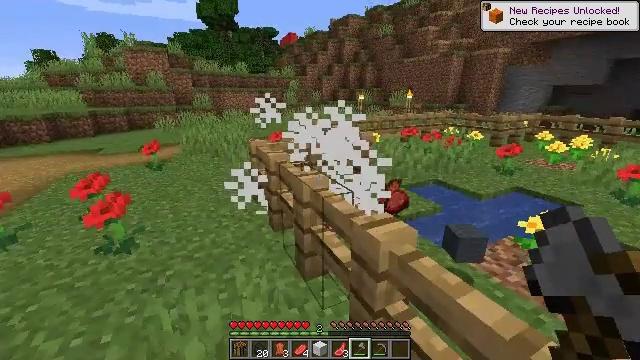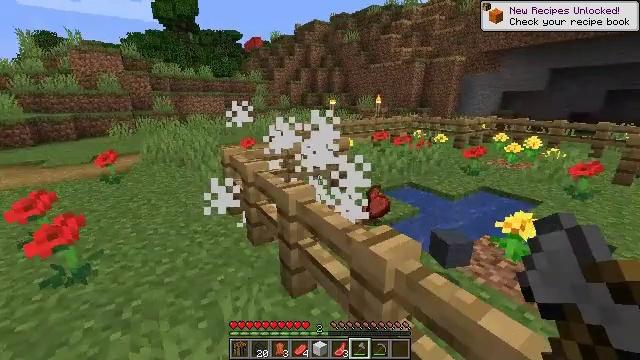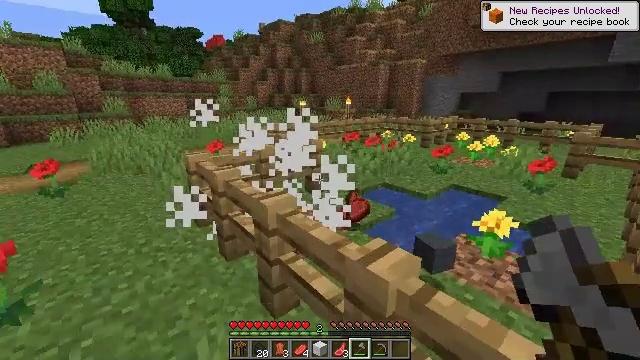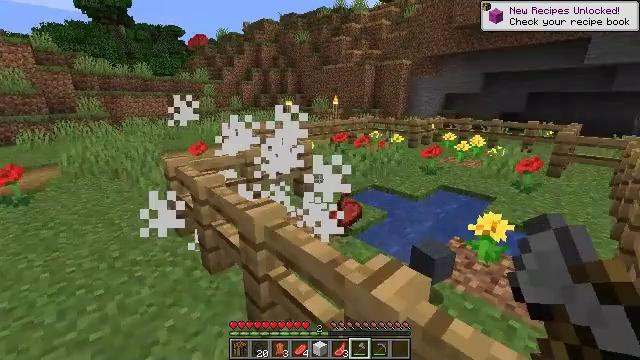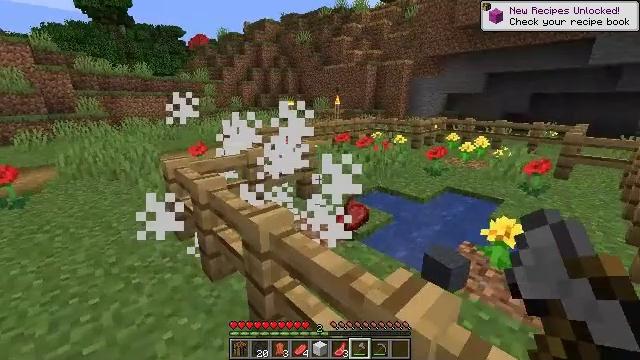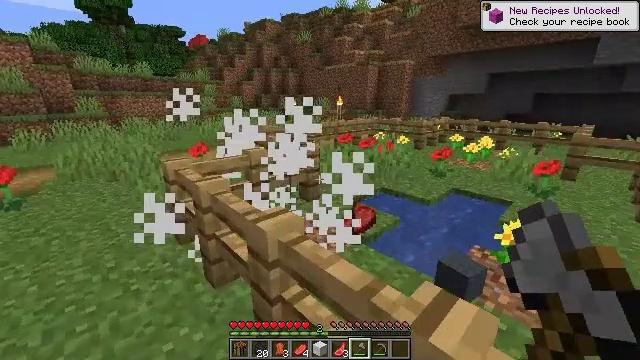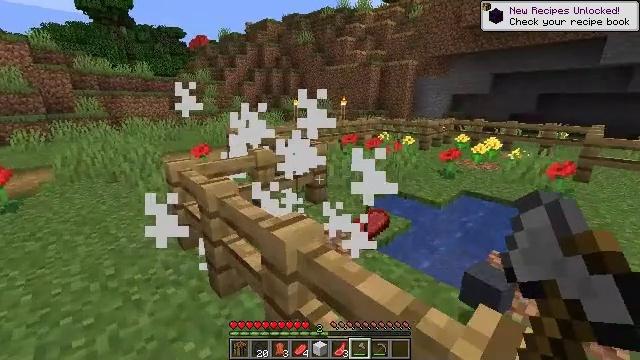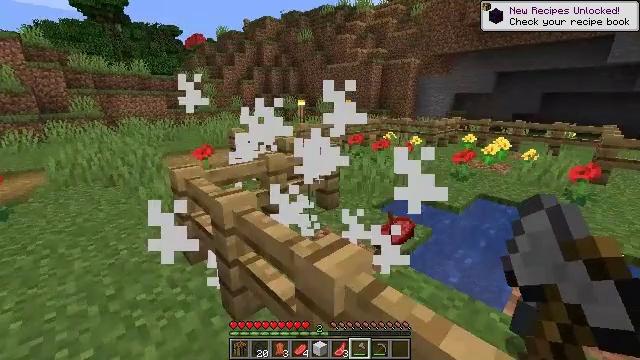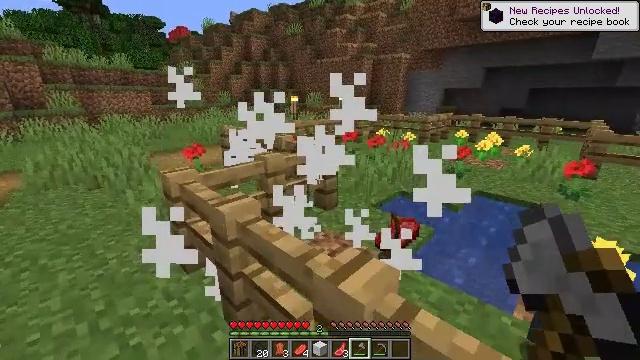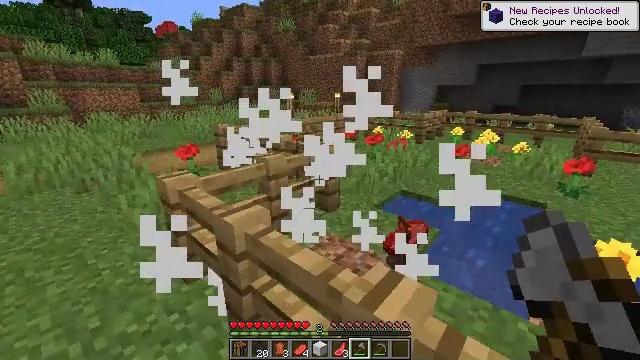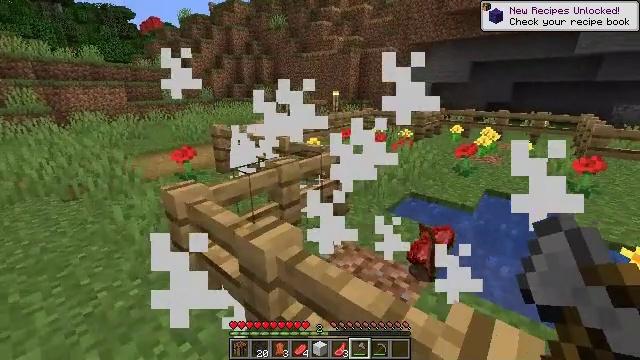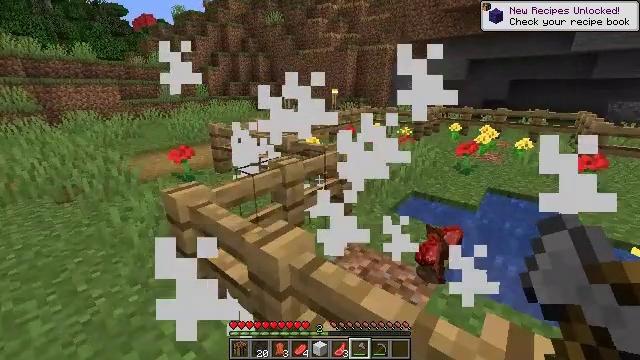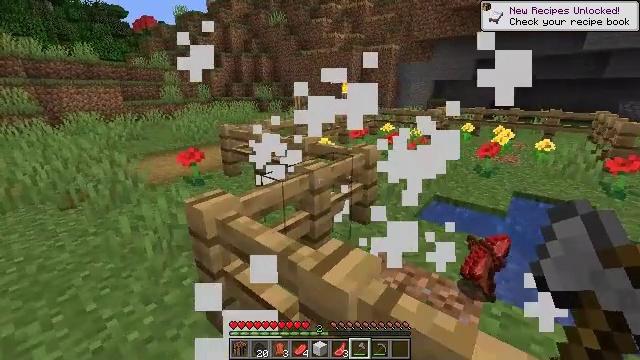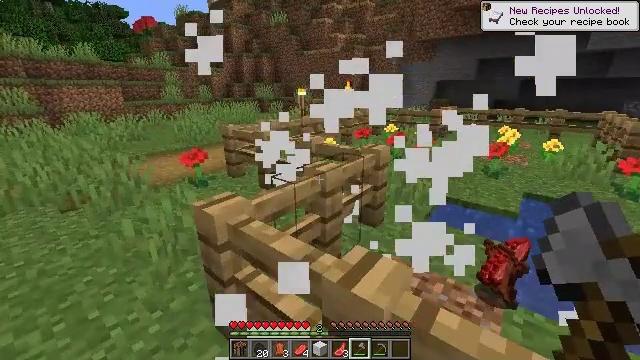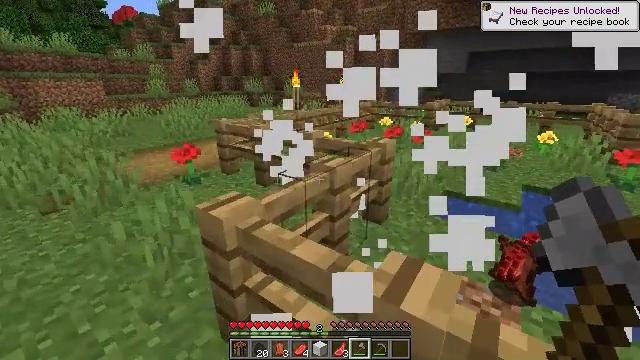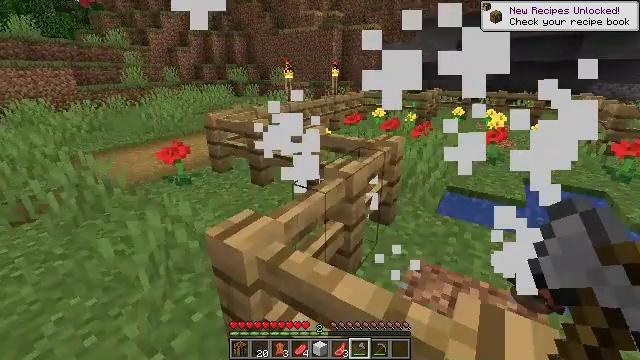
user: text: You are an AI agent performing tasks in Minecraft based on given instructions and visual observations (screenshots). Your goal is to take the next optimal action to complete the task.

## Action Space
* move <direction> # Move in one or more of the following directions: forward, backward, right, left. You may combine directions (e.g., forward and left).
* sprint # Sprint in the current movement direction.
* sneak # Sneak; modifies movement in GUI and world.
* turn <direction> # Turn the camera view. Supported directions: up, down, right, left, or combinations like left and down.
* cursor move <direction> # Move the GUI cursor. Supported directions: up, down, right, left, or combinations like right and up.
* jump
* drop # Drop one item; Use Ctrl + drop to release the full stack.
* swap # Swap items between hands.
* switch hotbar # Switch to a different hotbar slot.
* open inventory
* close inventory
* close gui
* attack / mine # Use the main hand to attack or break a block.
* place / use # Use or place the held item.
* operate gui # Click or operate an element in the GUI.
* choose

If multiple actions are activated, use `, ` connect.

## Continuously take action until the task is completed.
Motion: motion action
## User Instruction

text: Remove the oak fence from its place.
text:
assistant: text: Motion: move forward and move left, turn right
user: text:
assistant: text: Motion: move forward, turn right
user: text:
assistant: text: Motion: move forward, turn right
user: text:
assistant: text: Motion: move forward and move left
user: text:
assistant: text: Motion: move forward and move left
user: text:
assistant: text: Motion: move forward and move left
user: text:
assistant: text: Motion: move forward and move left
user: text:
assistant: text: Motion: move forward and move left, turn right
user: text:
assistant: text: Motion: move forward and move left, turn right
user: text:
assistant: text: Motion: move forward and move left, turn right
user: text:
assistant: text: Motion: move forward and move left
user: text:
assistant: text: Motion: move forward and move left
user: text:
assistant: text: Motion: move forward and move left
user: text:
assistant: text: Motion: move forward and move left, turn right and down
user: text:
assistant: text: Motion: move forward and move left, turn right and down
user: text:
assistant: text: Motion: move forward and move left, turn right and down
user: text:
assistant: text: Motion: turn right and down, attack / mine
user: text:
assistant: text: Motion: turn right and down, attack / mine
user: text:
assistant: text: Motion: attack / mine
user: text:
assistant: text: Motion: attack / mine
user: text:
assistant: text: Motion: attack / mine
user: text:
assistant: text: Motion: turn right and down, attack / mine
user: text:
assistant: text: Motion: turn right, attack / mine
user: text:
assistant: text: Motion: turn right and down, attack / mine
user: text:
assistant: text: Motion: attack / mine
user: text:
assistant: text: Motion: turn right and down, attack / mine
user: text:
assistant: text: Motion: attack / mine
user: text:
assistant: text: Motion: attack / mine
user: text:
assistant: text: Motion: attack / mine
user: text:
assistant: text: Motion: attack / mine